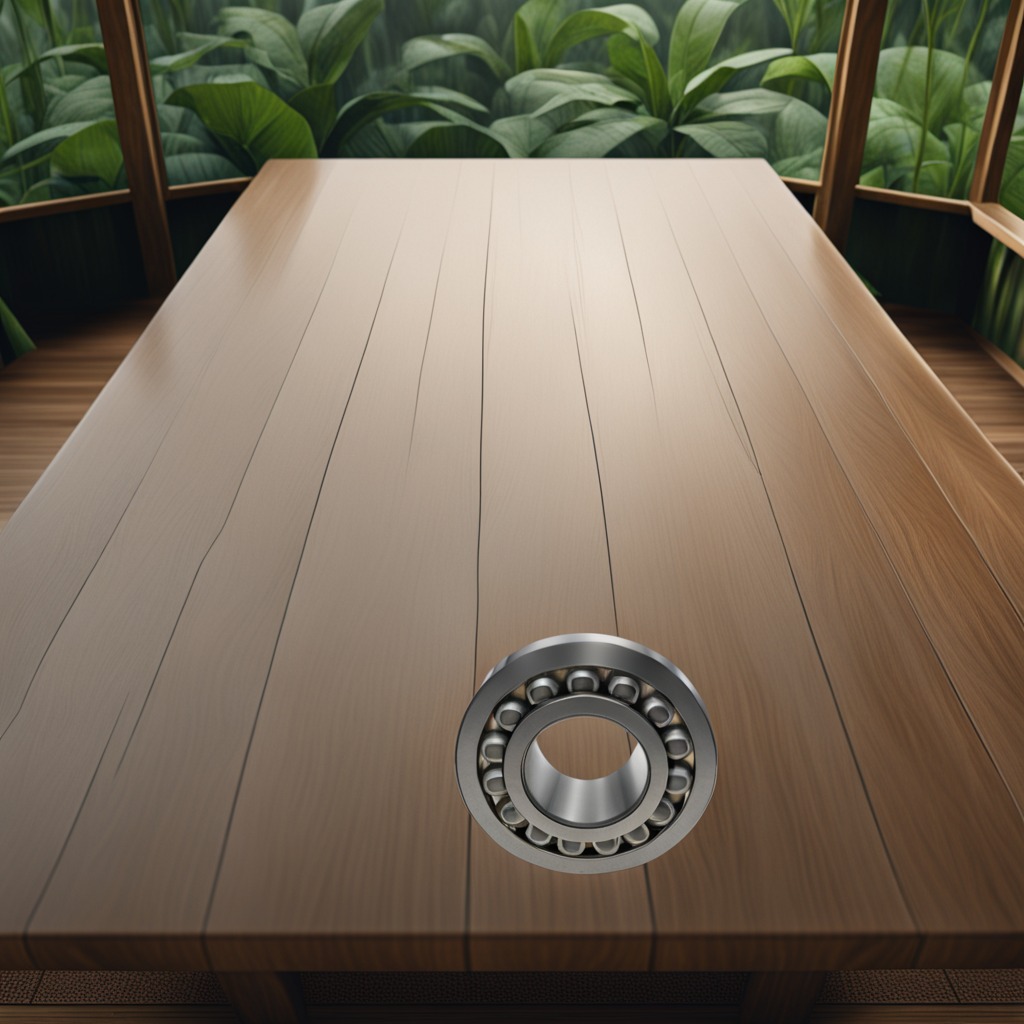
A metal ball bearing is lying on a wooden table inside a jungle field workshop tent.